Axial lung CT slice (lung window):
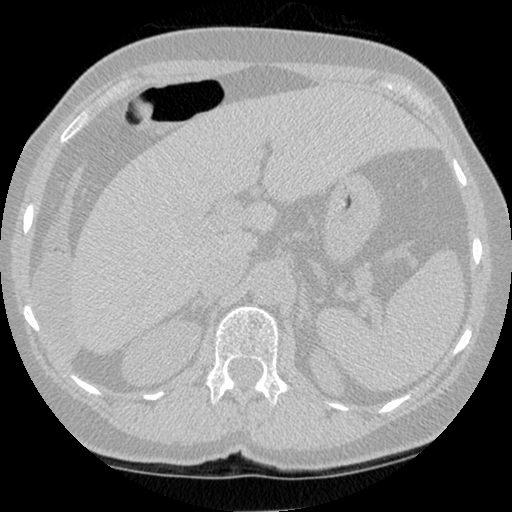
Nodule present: no